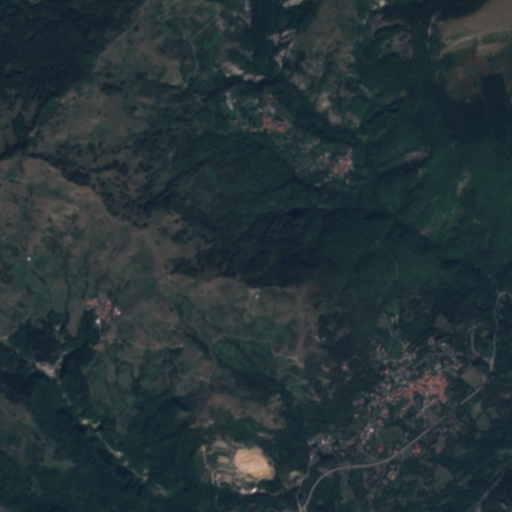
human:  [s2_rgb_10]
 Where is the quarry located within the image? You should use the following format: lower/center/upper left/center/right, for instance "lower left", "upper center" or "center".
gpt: The quarry is located in the lower center of the image.
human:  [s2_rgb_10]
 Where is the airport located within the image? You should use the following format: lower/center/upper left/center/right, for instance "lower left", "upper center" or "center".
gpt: There is no airport in the image.